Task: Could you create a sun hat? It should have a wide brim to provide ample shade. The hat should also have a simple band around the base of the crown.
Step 1:
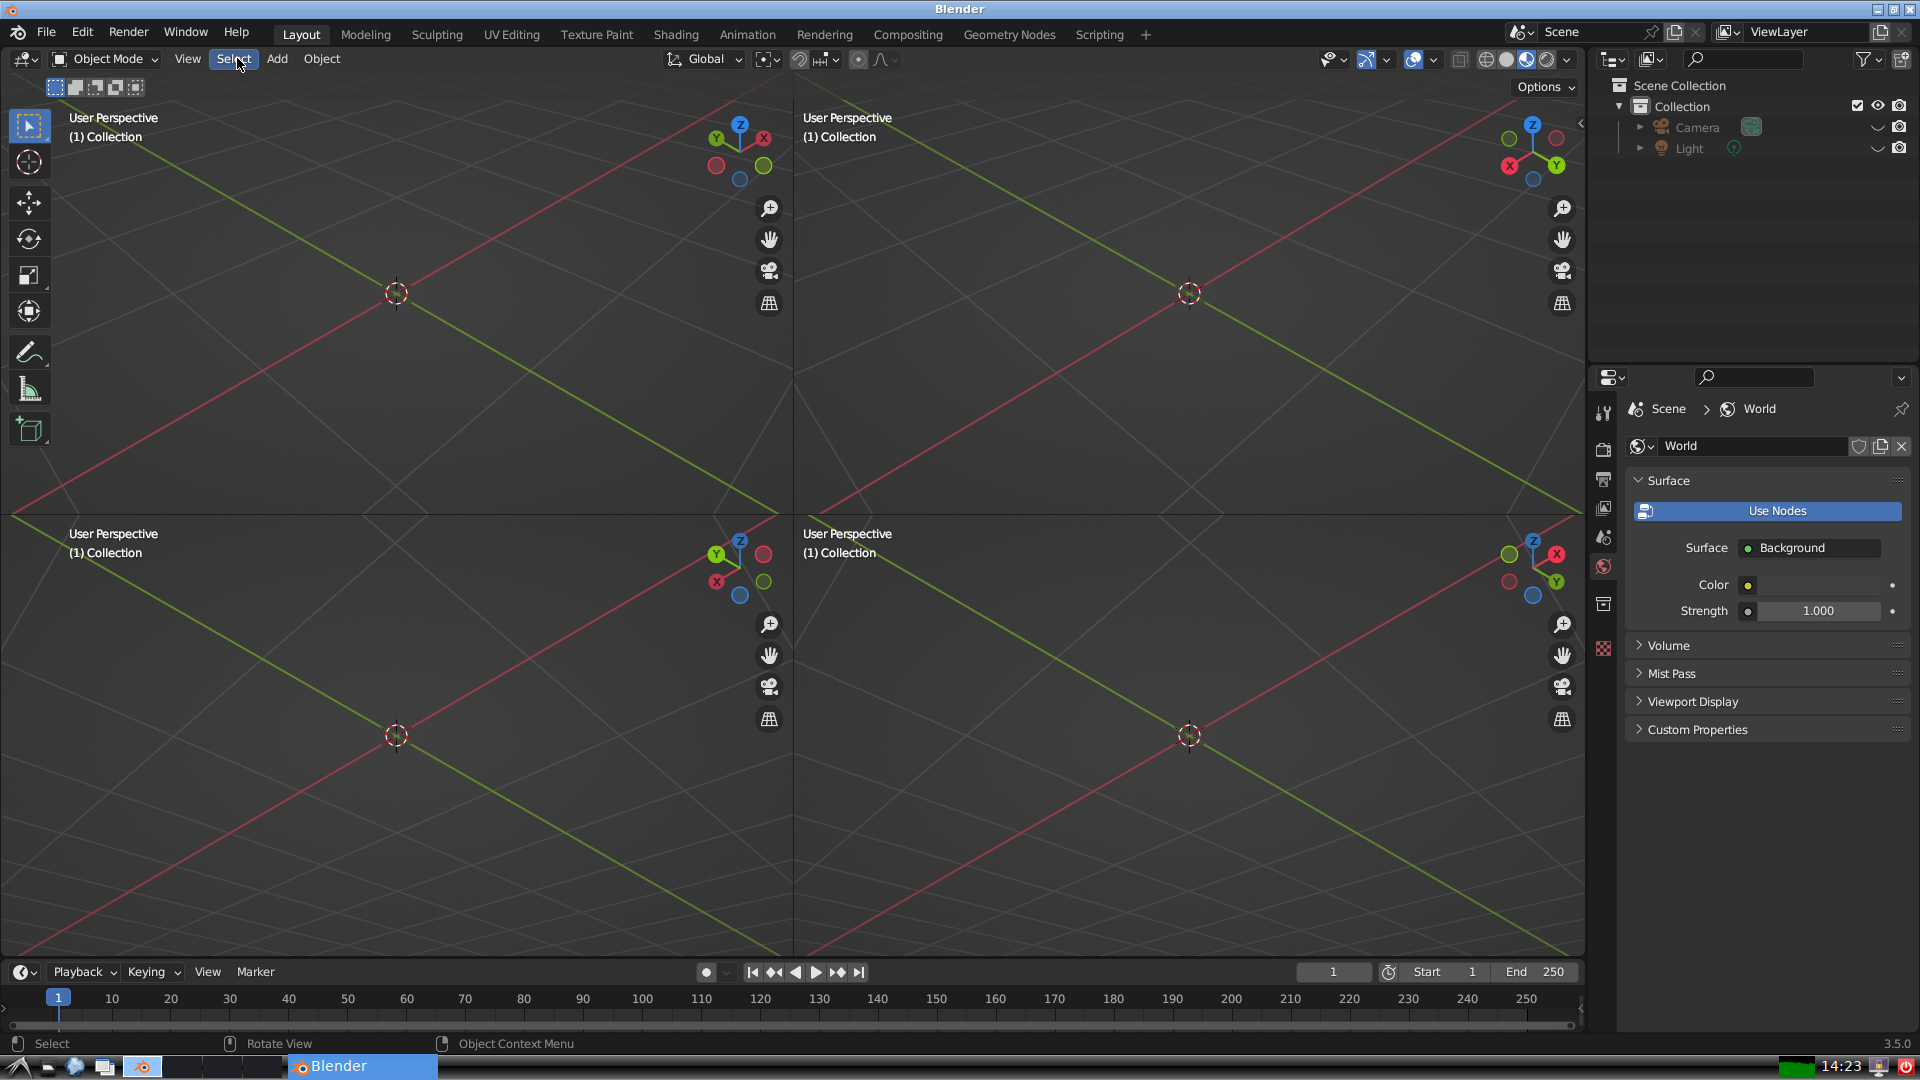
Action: click: no